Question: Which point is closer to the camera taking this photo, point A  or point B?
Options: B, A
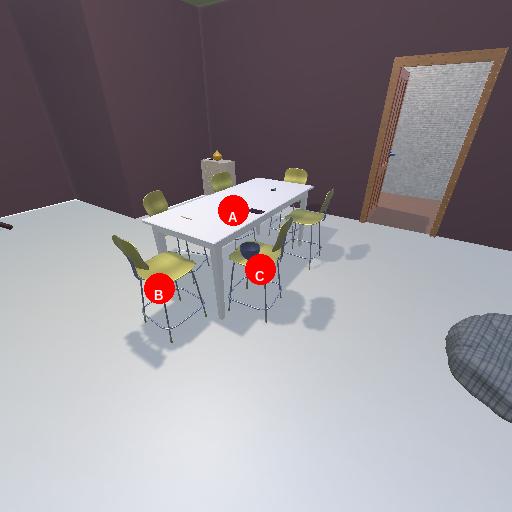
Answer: B